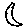
Label: moon